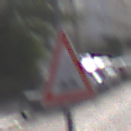
Verkehrszeichen: UnebeneFahrbahn
Umgebung: Outdoor, Urban
Tageszeit: MorningAfternoon
Wetter: PartlyCloudy
Licht: Natural
Jahreszeit: NotSpecified
Kontrast: HighContrast